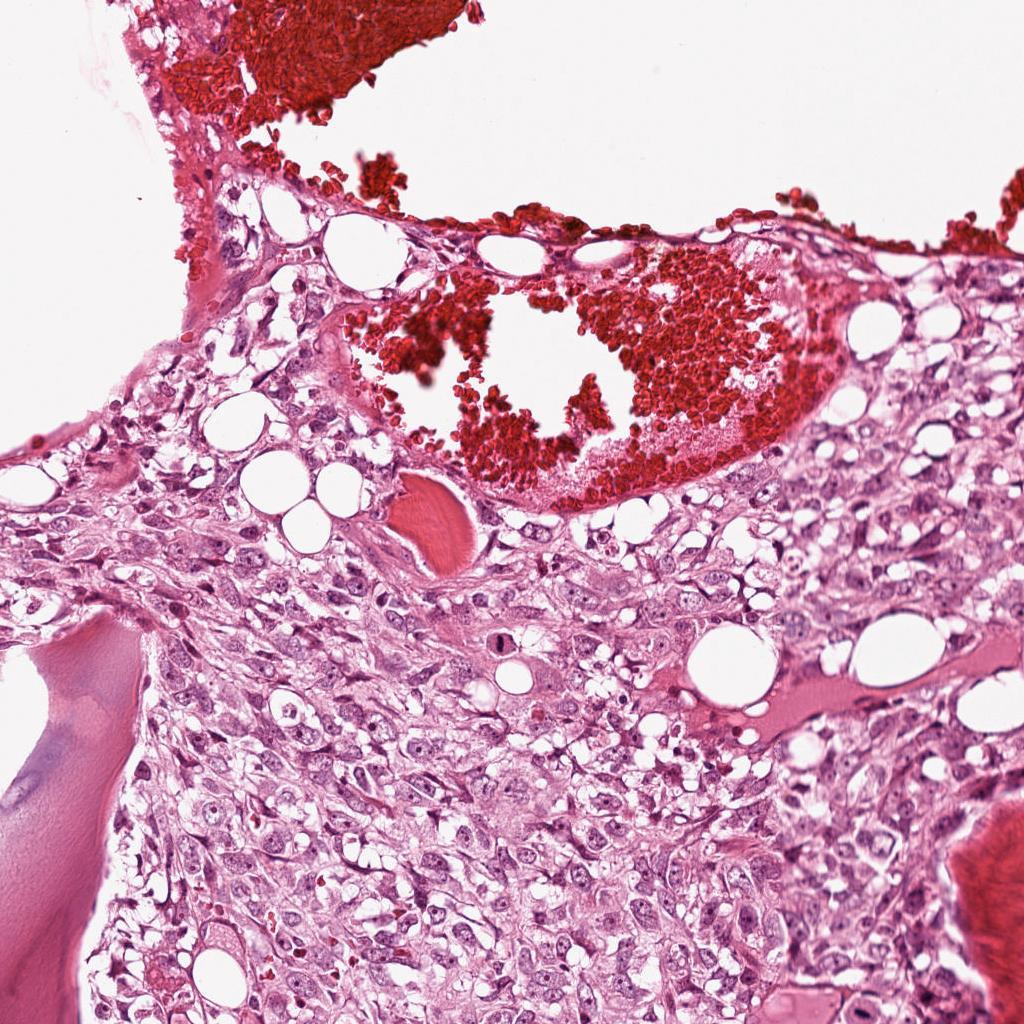
Label: Viable